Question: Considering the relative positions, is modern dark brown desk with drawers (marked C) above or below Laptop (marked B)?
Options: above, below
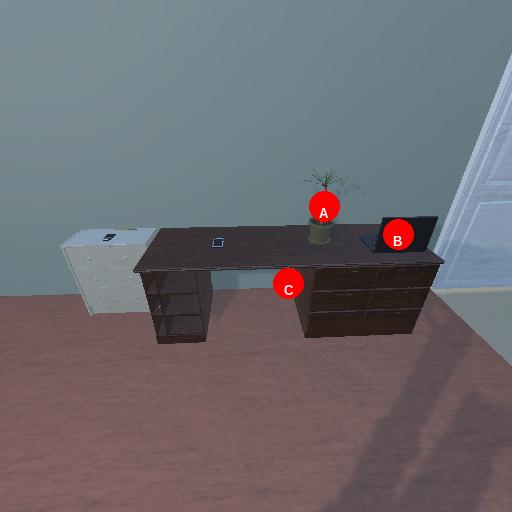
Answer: above